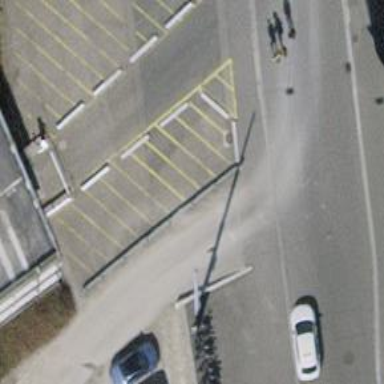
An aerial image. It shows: Block barrier.